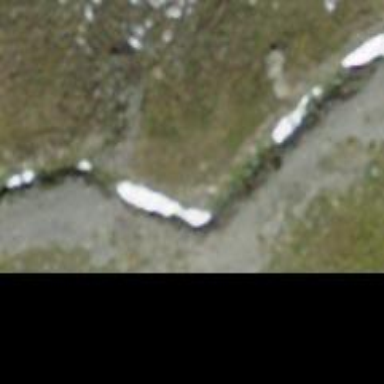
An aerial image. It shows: Path.